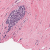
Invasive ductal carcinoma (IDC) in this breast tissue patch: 0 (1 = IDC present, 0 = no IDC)